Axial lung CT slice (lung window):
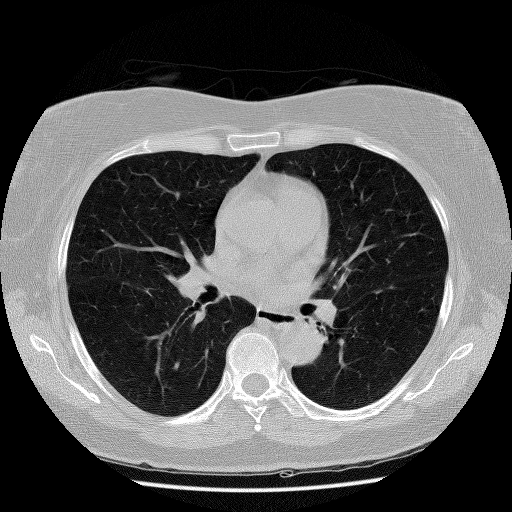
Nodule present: no